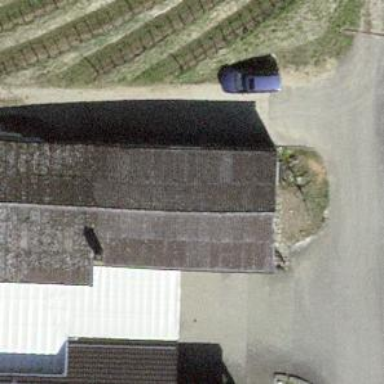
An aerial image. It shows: Farm auxiliary building.